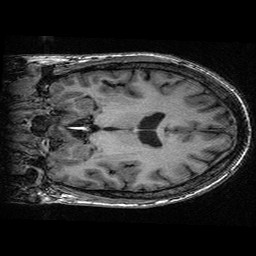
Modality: T1w
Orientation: coronal
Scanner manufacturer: ge
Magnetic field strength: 3 T
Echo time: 0.00318 s